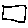
Label: square